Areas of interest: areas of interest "Library"
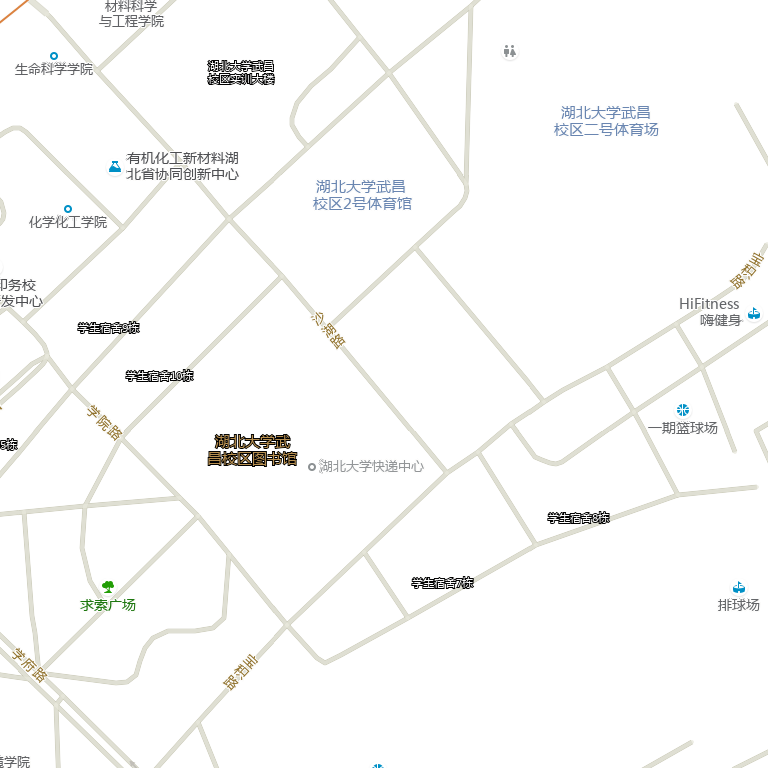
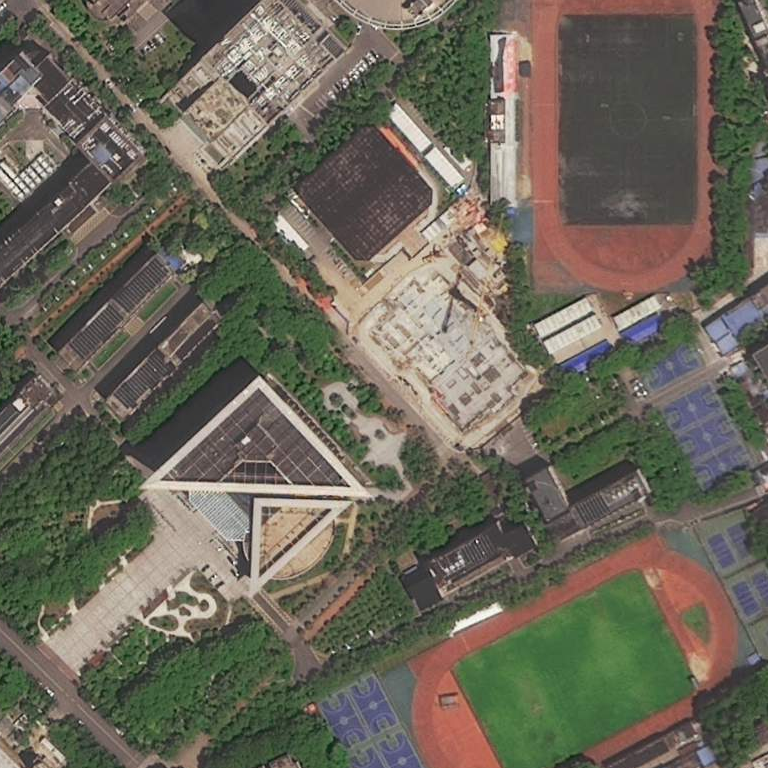